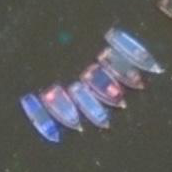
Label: civil